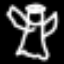
Label: angel